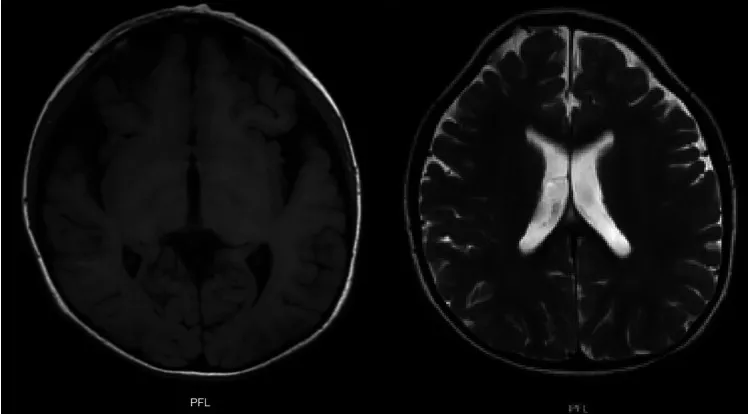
T1 and T2 weighted brain MRI: plagiocephaly, cortical atrophy, involvement of the white matter and frontal lobes is observed. Generalized increase in the amplitude of the subarachnoid space and ventricular system.
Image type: radiology (mri)